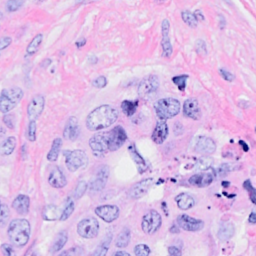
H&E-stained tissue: Breast